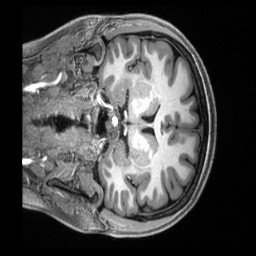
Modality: T1w
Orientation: coronal
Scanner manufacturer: siemens
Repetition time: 2.5 s
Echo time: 0.00231 s